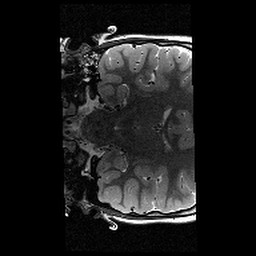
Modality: T2w
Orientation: coronal
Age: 9
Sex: female
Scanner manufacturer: siemens
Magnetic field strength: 3 T
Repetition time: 9.23 s
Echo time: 0.067 s